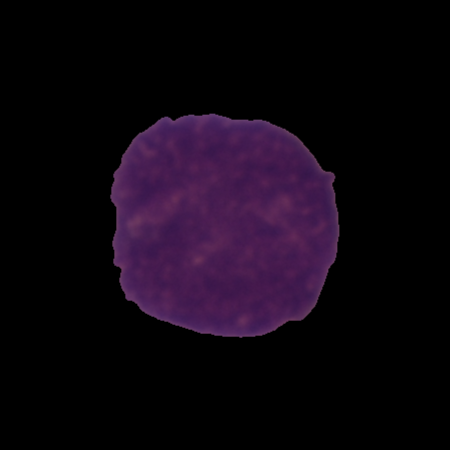
Label: cancer